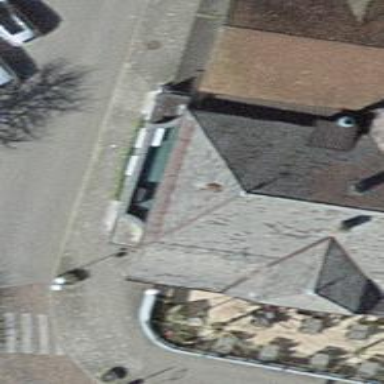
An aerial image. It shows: Restaurant.